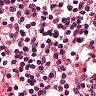
Metastatic tissue present: no